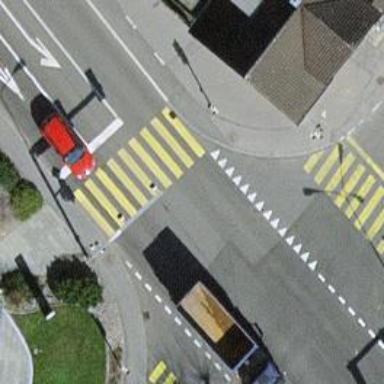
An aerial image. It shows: Road with traffic signals at crossing.